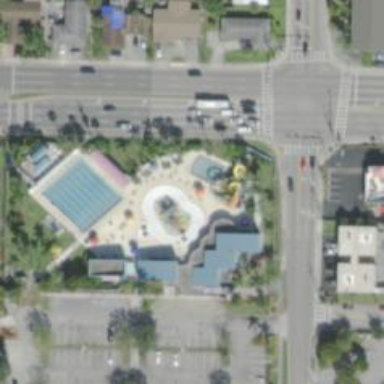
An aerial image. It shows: Water slide attraction.